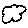
Label: cloud